Interaction volume radius: 5 \u00c5
Interaction volume height: 10 \u00c5
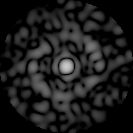
Disorder parameter: 0.8704